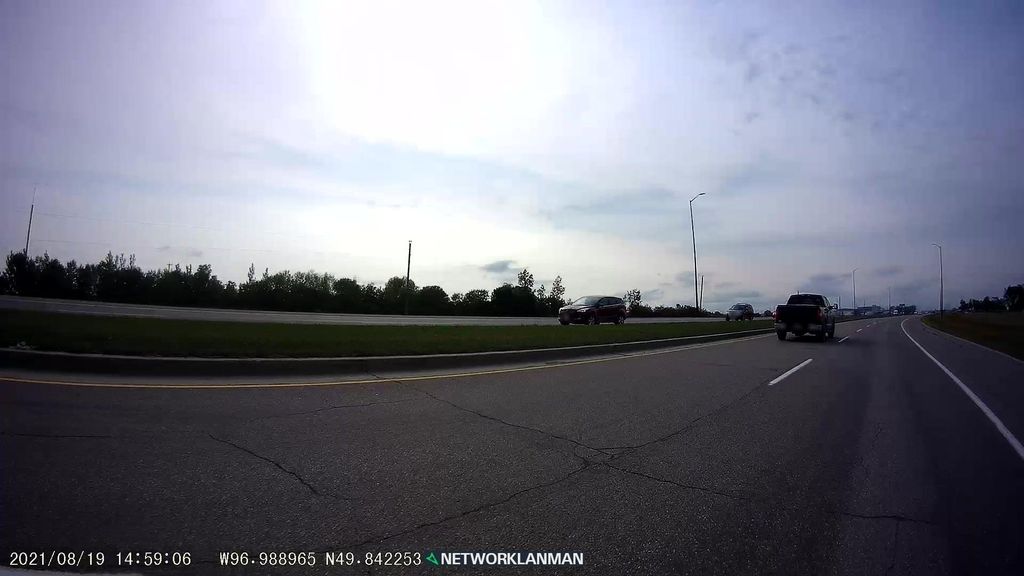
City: winnipeg